Question: I am trying to read a global public Object . I declared it in one module and want to read it in every other module. Why do I get a type mismatch error?
Modul1:
'''
Public Sub Test()
If foo Is Nothing Then MsgBox "Foo is not initialized", vbOKOnly
End Sub
'''
foo:
'''
Public foo As Object
'''

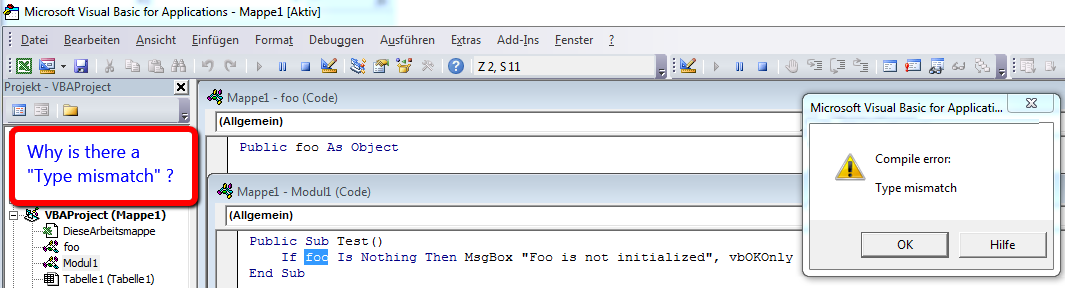
Answer: What's happening is a phenomenon called : the public variable 'foo' exists in the same scope as the module 'foo'.
And since 'Sub Test' doesn't exist in the same module as the 'foo' variable, the identifier 'foo' in 'Modul1' resolves to the module 'foo', because it can: the does not differentiate between a standard module and a class module with a 'VB_PredeclaredId' attribute, so this:
'''
If Foo Is Nothing Then
'''
Is no different than:
'''
If UserForm1 Is Nothing Then
'''
Or:
'''
If ThisWorkbook Is Nothing Then
'''
VBA will always try to resolve an in-scope identifier to a module if a module exists by that name... unless it's a class module a 'VB_PredeclaredId' attribute, in which case it knows you can't possibly be referring to the class itself (a class is a , not an ). Arguably VBA should be smart enough to also know that a standard module isn't an object either, but I wouldn't hold my breath for a fix ;-)
---
<URL> can shed more light about what's resolving to what:

You can use the 'Foo' (the module) as a qualifier for 'Foo' (the variable) to fix the compile error:
'''
If Foo.Foo Is Nothing Then
'''
This is now unambiguous, because now 'Foo.Foo' is clearly referring to the member 'Foo' of the module 'Foo'.
Another (perhaps better) solution, would be to rename either the module or the variable.